Aerial crown-view tile of a tropical tree (Barro Colorado Island, Panama), acquired 20250715:
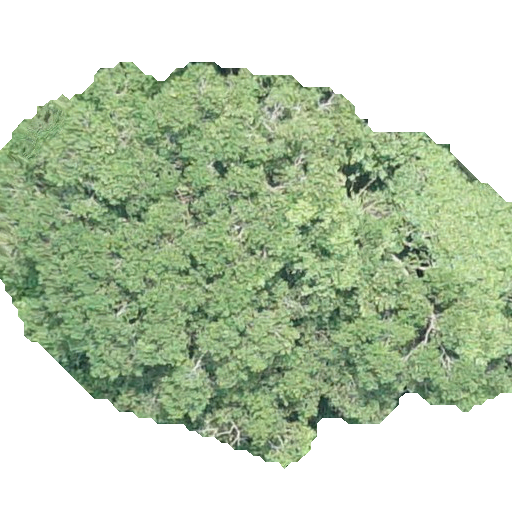
Species: Calophyllum longifolium
GBIF accepted scientific name: Calophyllum longifolium
Crown area: 238.016 m²